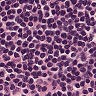
Metastatic tissue present: no